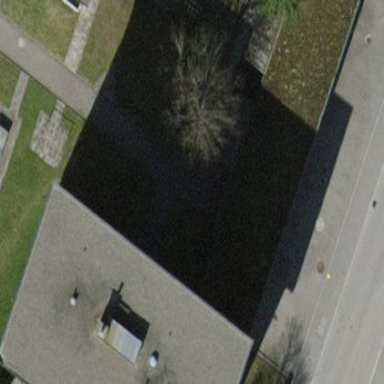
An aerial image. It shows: Flat-roofed building.